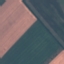
Land use / land cover: AnnualCrop